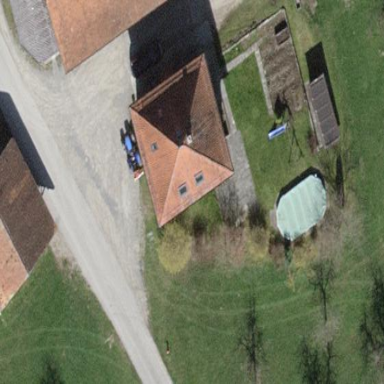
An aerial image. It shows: Farm building.